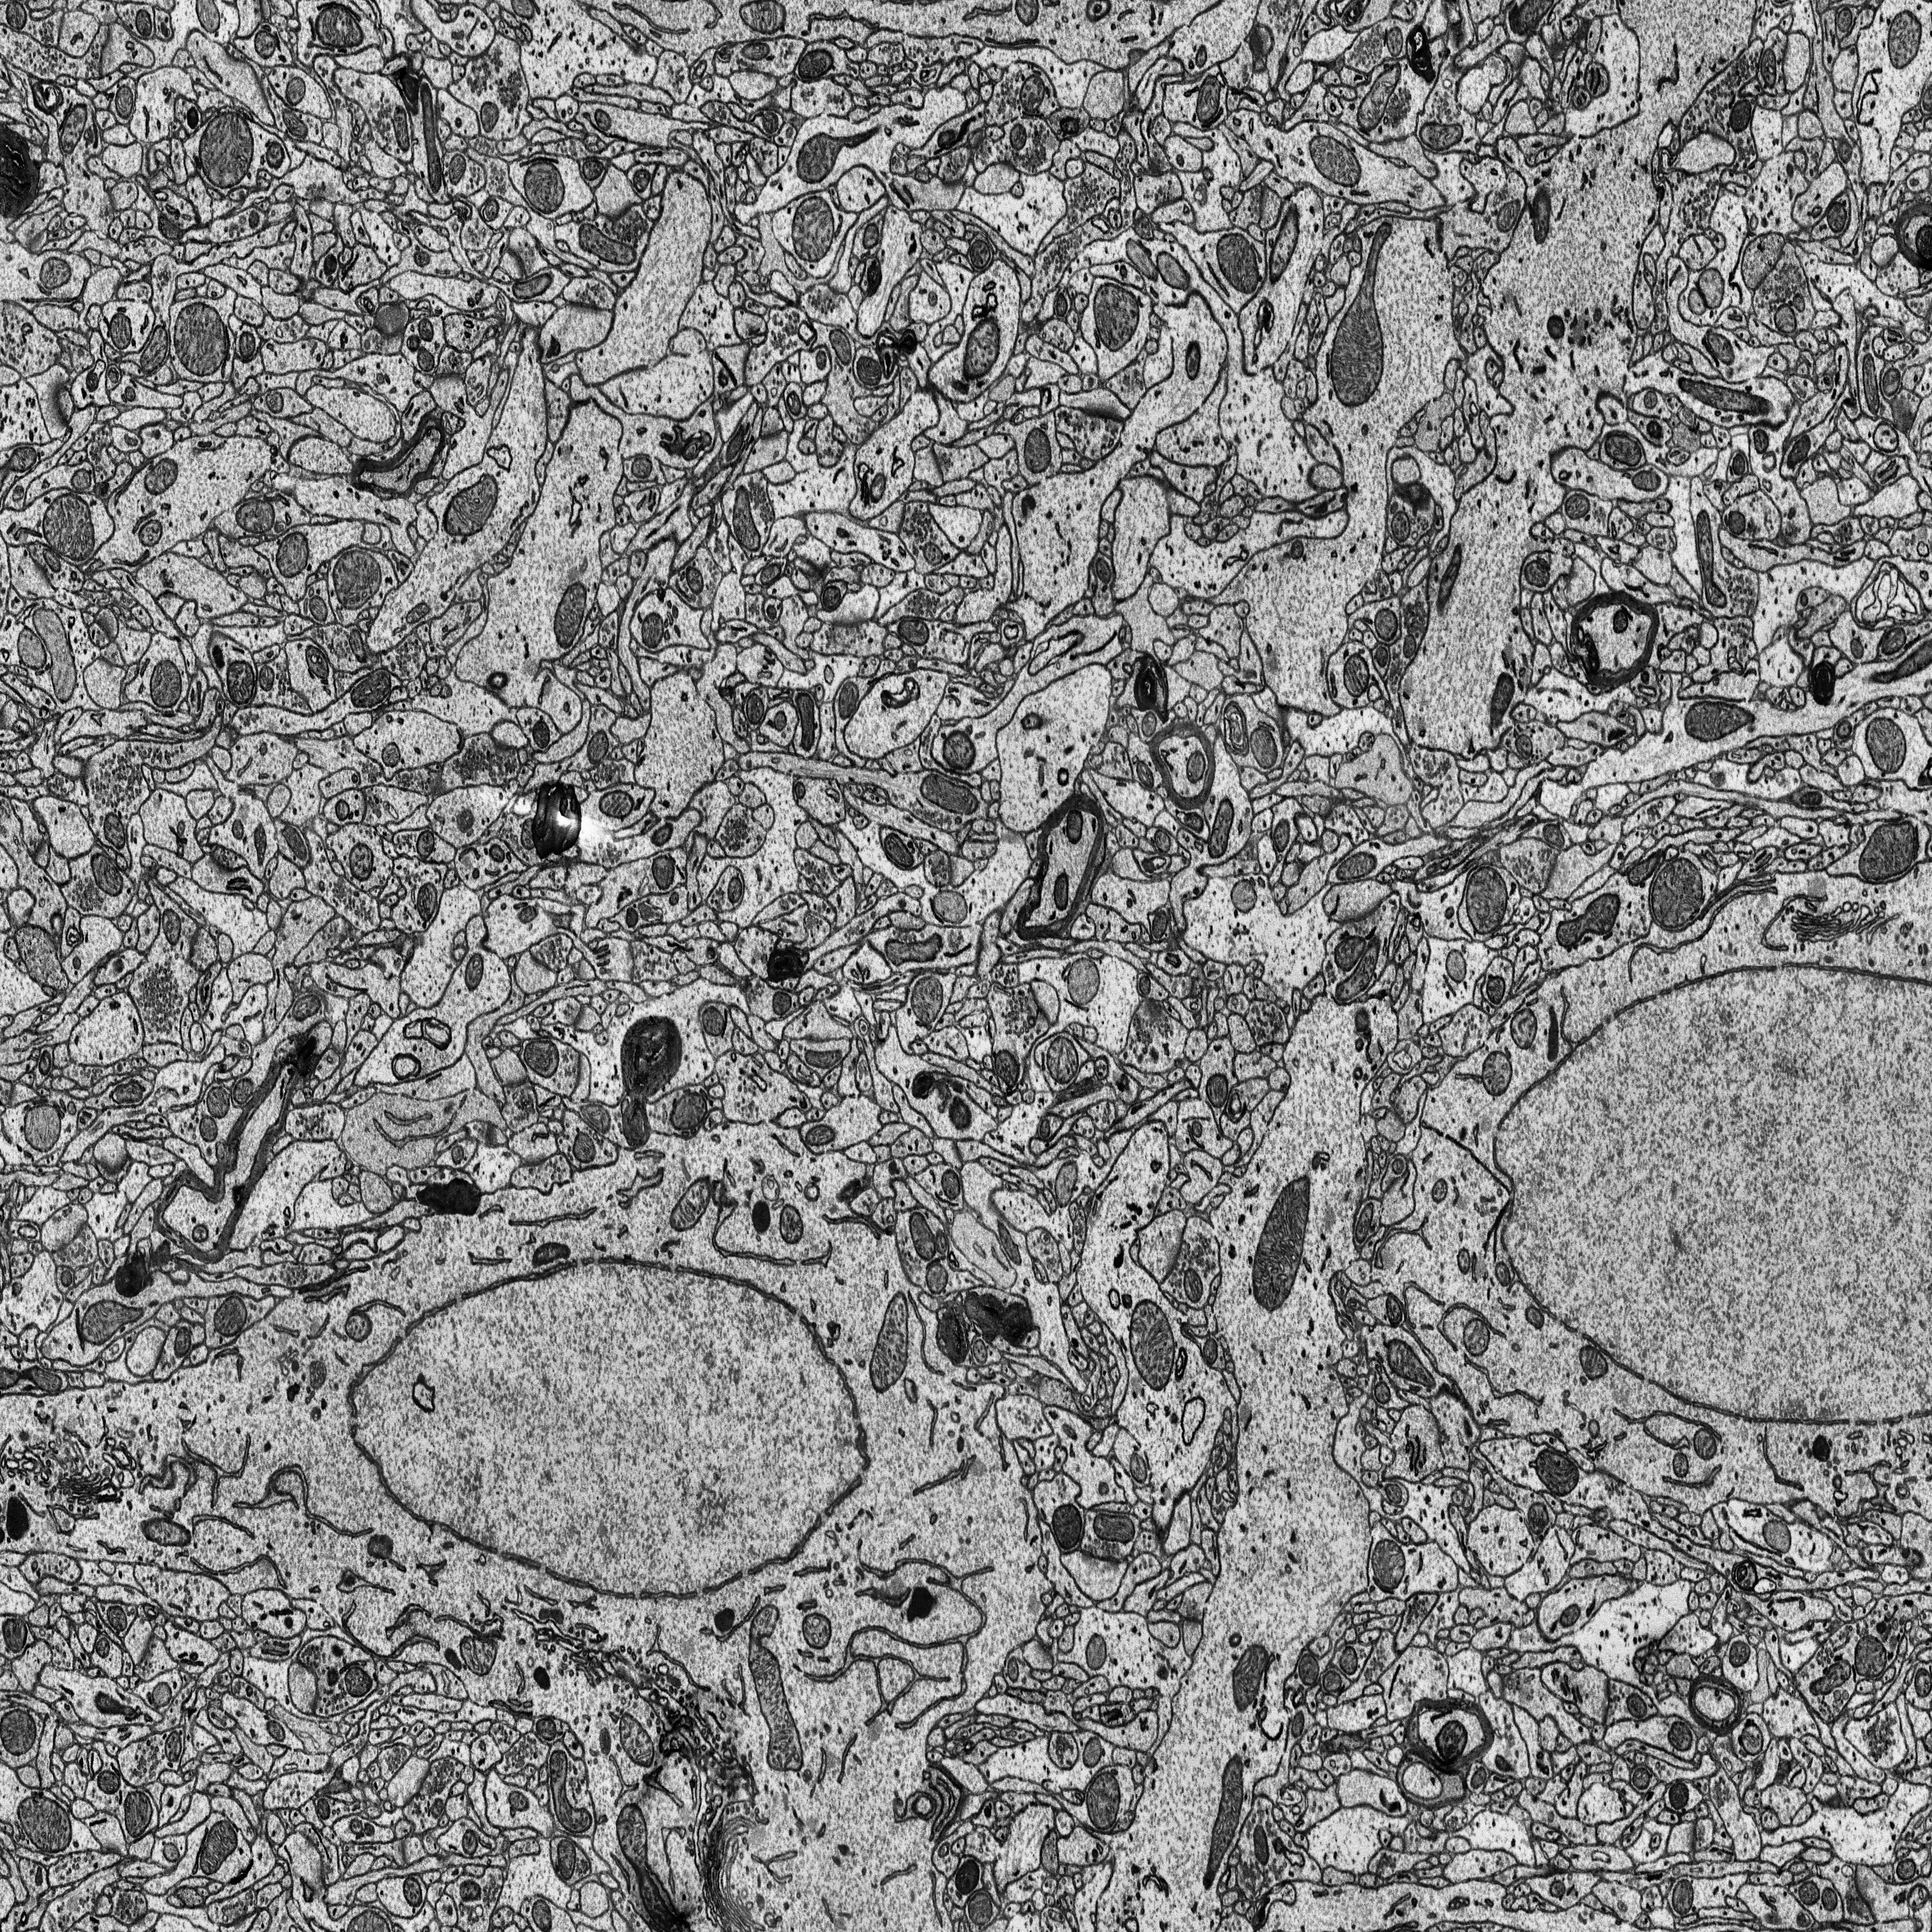
Electron microscopy slice of rat cortex tissue
Slice depth (z): 213
Mitochondria instances in slice: 370